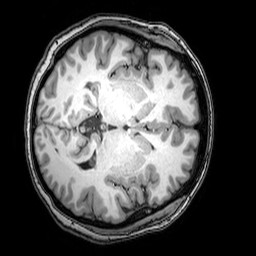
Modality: T1w
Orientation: axial
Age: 27
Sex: female
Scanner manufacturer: philips
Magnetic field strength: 3 T
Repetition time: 0.008113 s
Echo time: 0.003709 s